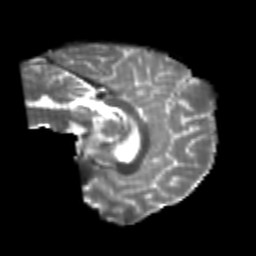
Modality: T2w
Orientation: sagittal
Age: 23
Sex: male
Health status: healthy
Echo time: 0.074 s